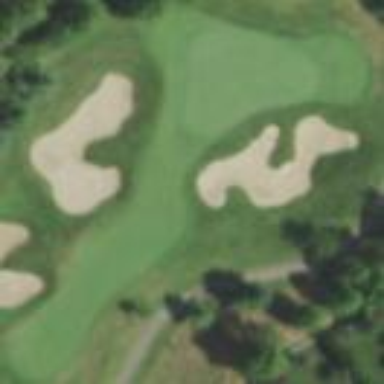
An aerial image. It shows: Grassy area designated as golf fairway.